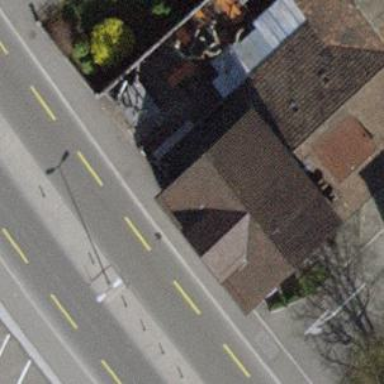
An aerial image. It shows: Restaurant.